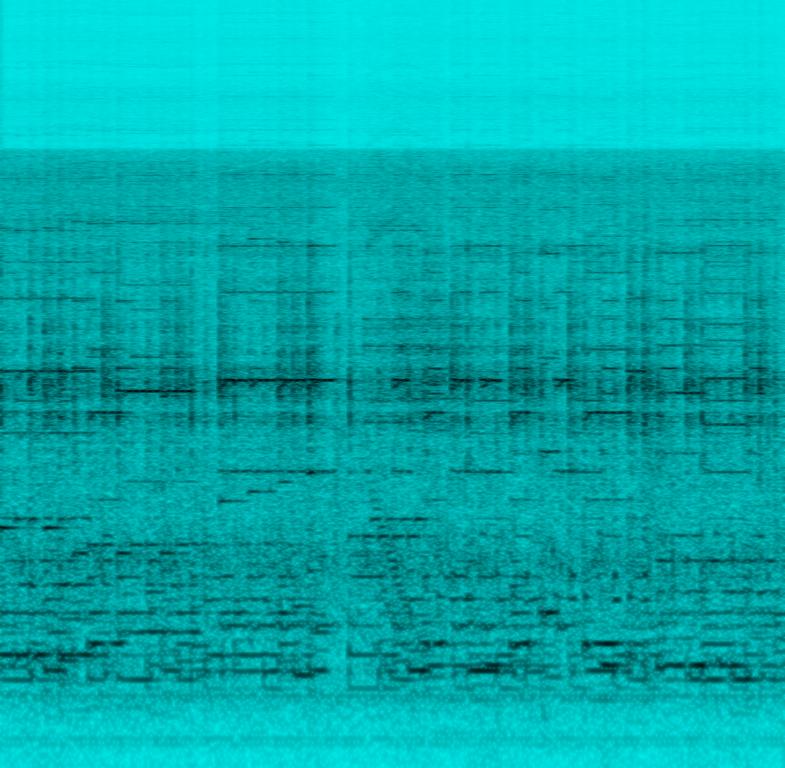
This song is an instrumental. The tempo is fast with electronic instrumentation and sounds. There is a vigorous keyboard harmony along with sounds of gunshots, clicking, whirring, beeping, phone ring and scratching. The music is busy, animated and boisterous. The audio quality is inferior and muddled, making it difficult to hear the finer elements.